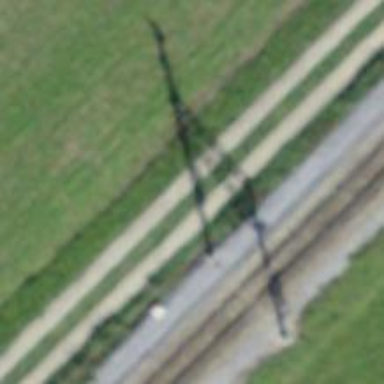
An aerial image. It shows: Power pole.